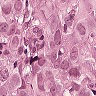
Metastatic tissue present: yes